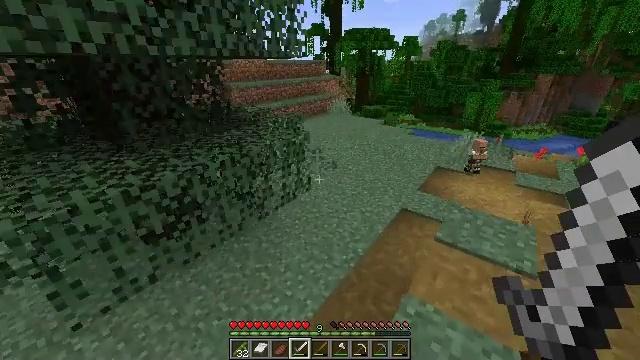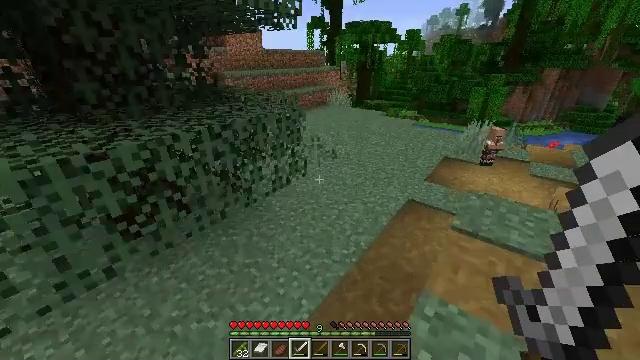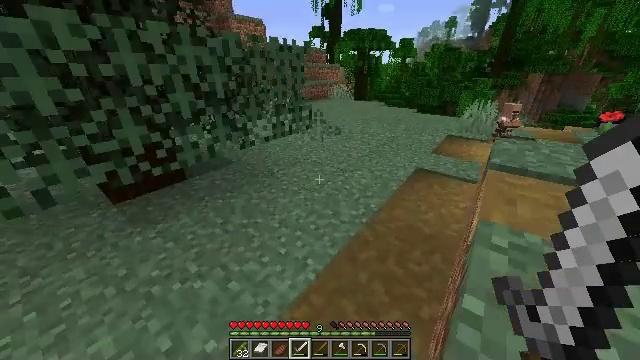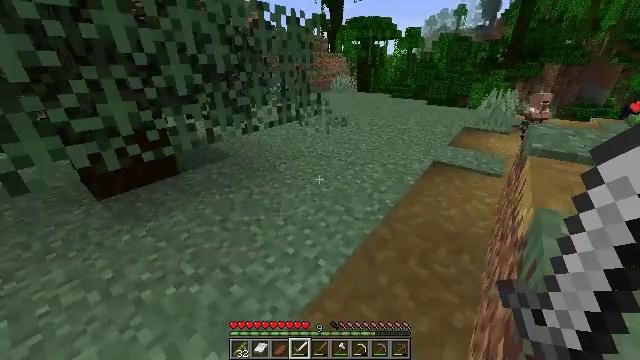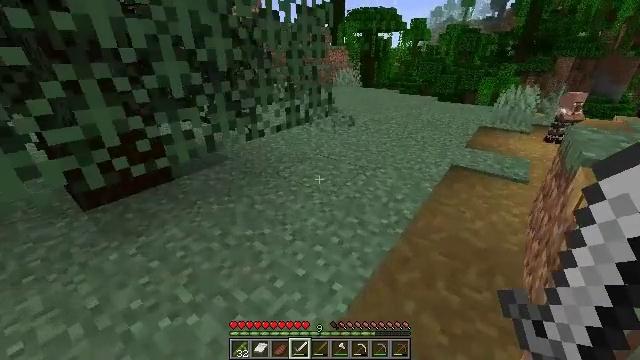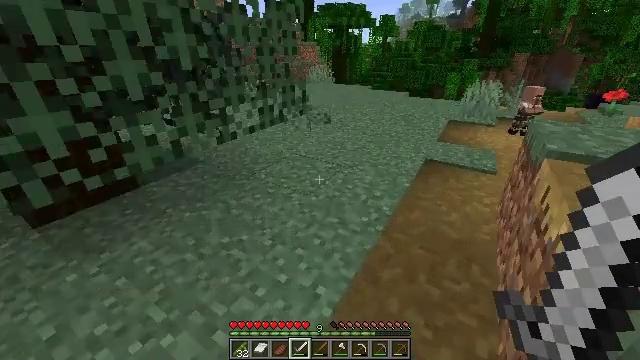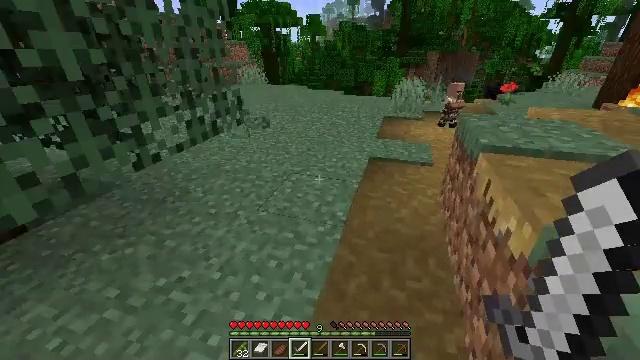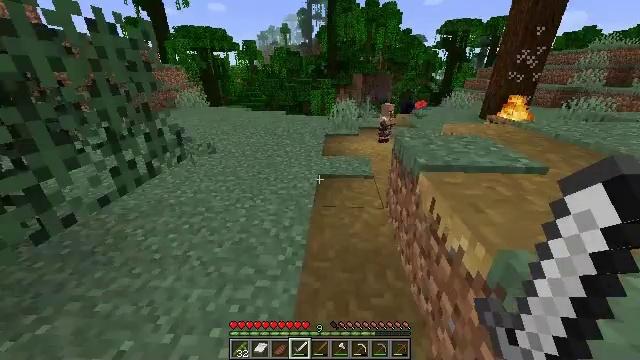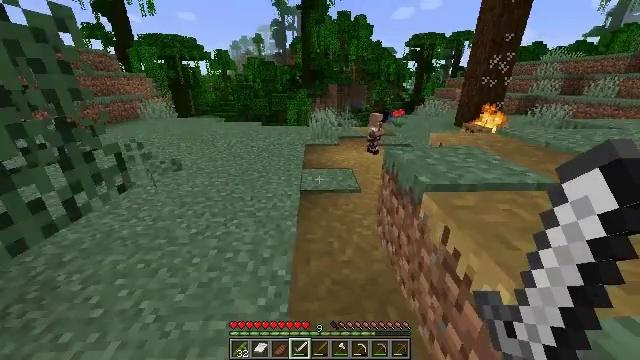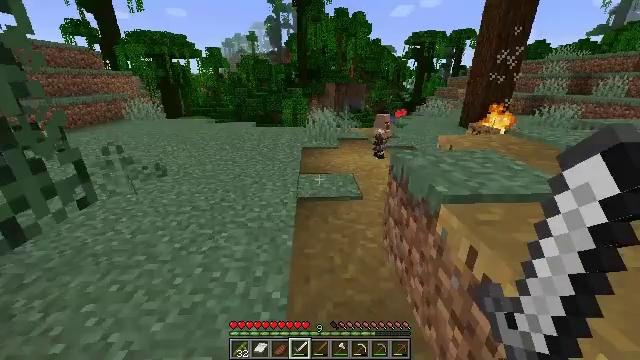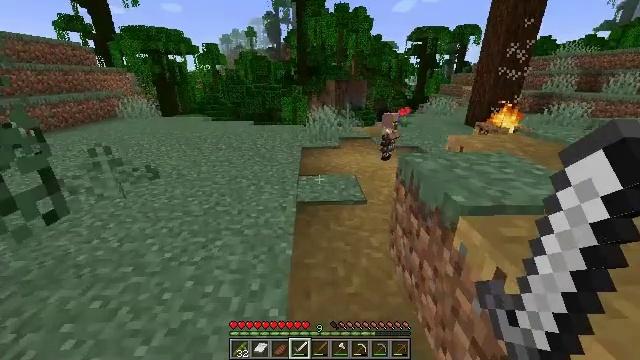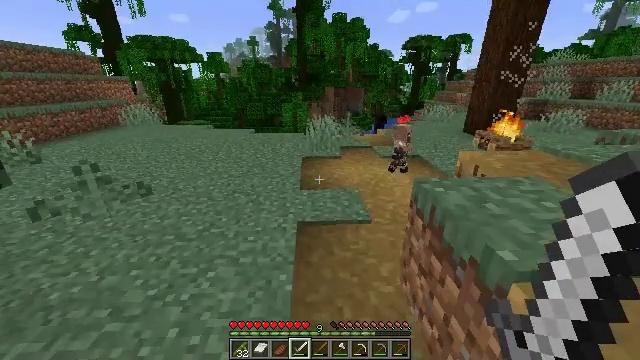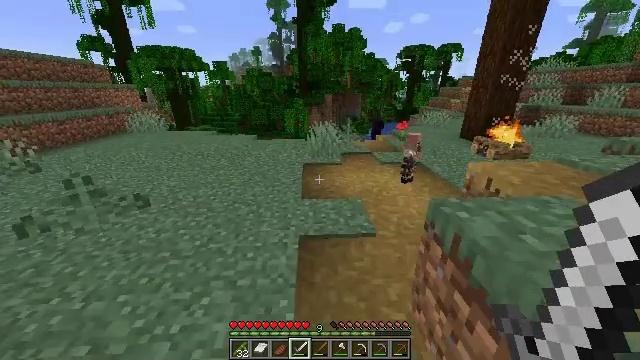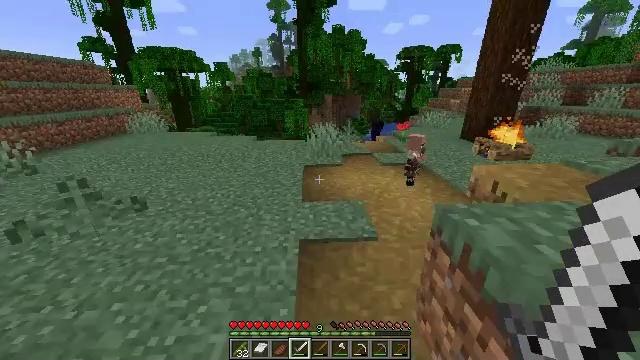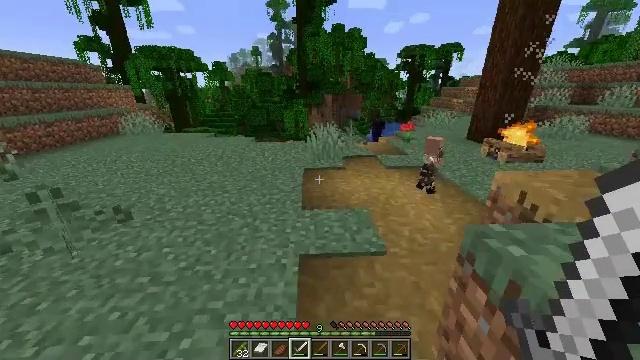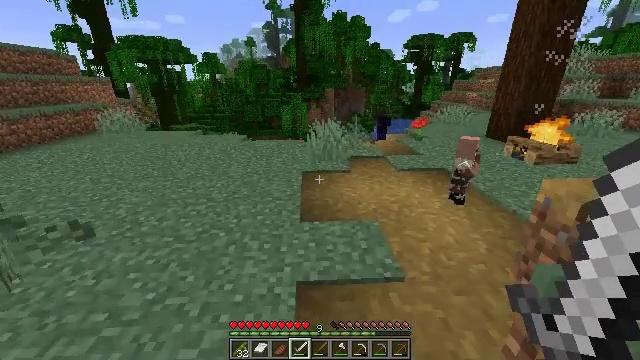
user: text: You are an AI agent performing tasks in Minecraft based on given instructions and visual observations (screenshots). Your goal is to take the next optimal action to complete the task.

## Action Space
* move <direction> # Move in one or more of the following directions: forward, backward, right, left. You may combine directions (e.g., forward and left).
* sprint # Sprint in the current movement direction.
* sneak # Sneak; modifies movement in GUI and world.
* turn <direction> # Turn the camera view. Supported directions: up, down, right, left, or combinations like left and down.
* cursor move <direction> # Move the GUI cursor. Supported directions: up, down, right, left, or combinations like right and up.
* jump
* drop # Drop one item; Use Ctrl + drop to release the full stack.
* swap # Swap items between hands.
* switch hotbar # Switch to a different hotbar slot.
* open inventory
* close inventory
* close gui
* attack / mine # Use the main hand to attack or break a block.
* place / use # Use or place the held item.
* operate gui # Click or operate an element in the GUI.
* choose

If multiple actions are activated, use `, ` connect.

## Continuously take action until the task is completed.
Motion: motion action
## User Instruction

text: Collect the grass block using a shovel.
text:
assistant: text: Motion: move forward
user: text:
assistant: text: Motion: move forward
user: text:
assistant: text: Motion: move forward
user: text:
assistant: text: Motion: move forward, sprint
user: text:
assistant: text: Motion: move forward, sprint, turn right
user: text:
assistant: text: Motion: move forward, sprint, turn right
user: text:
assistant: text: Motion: move forward, turn right and up
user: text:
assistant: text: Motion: move forward, turn right and up
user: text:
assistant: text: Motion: move forward
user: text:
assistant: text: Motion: move forward, sprint
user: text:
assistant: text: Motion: move forward, sprint
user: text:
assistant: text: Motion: move forward, sprint
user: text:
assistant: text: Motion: move forward
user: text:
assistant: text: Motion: move forward
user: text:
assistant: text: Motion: move forward, sprint
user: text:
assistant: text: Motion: move forward, sprint
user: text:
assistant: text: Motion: move forward, sprint
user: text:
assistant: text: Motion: move forward
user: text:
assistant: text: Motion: move forward
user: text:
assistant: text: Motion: move forward
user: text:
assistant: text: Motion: move forward
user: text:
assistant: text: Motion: move forward
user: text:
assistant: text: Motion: move forward
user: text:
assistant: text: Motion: move forward
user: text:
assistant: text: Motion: move forward
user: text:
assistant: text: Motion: move forward
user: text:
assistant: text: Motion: move forward
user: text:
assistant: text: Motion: move forward and move left
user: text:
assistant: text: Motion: move forward and move left, turn right
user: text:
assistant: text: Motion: move forward and move left, turn right